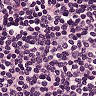
Metastatic tissue present: no